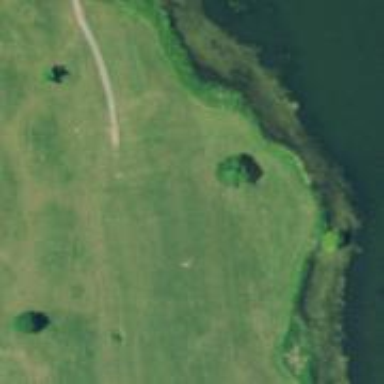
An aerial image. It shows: View of golf hole.